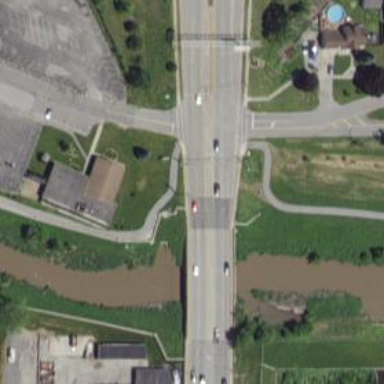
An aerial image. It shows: Unmarked road crossing.